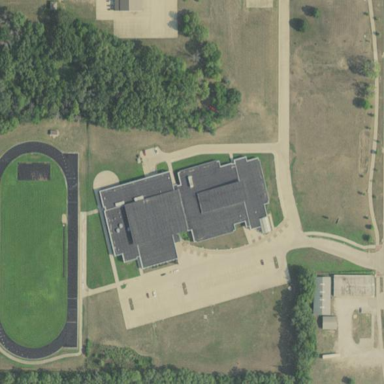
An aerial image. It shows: School.